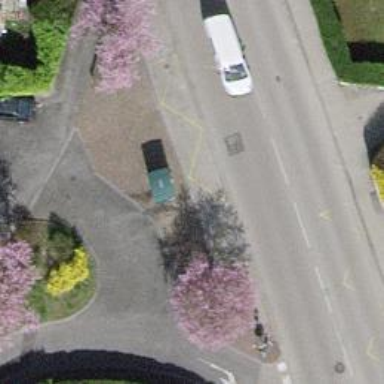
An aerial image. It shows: Recycling container at amenity designated for recycling.